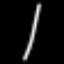
Label: bed